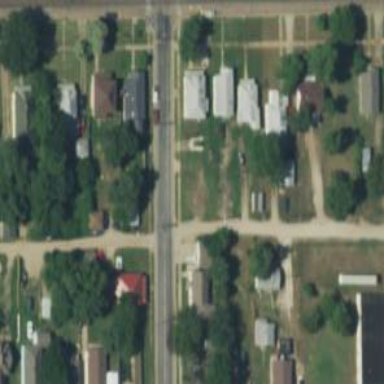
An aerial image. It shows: Alleyway designated as service road.